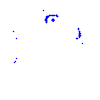
Particle: proton